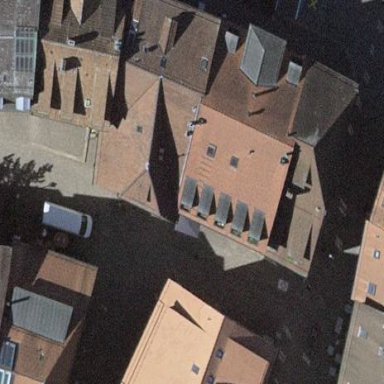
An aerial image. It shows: Restaurant building.